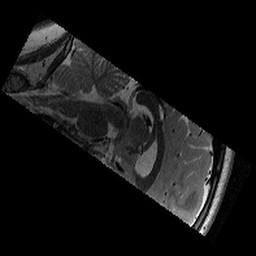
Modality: T2w
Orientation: sagittal
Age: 11
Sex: female
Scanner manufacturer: siemens
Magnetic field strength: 3 T
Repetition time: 9.23 s
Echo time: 0.067 s